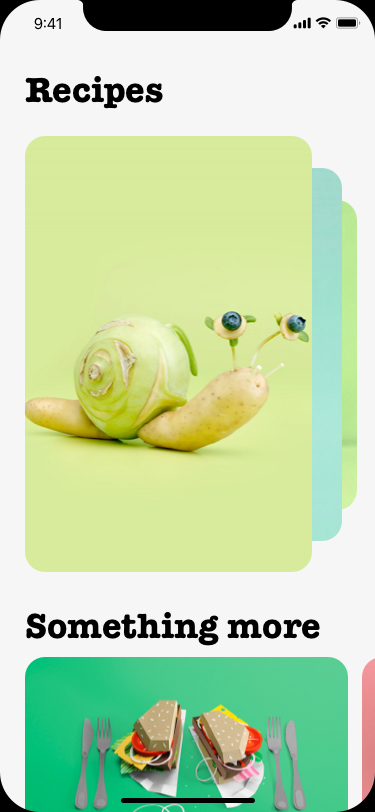
Text in this UI design:
Recipes
Something more